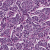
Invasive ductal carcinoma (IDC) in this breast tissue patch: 1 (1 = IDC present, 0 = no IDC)